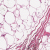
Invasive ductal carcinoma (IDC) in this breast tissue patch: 0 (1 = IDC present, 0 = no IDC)